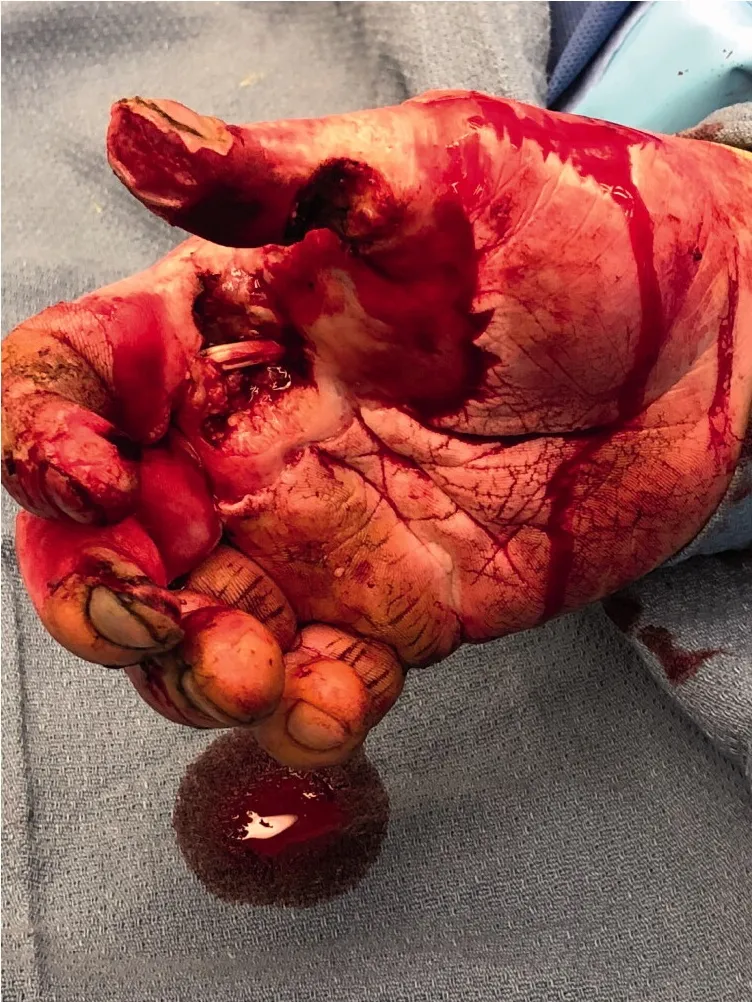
Oblique view of the blast injury resulting in dysvascular right thumb and flexor tendon injury to the index finger.
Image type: medical_photograph (other_medical_photograph)